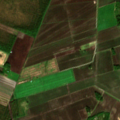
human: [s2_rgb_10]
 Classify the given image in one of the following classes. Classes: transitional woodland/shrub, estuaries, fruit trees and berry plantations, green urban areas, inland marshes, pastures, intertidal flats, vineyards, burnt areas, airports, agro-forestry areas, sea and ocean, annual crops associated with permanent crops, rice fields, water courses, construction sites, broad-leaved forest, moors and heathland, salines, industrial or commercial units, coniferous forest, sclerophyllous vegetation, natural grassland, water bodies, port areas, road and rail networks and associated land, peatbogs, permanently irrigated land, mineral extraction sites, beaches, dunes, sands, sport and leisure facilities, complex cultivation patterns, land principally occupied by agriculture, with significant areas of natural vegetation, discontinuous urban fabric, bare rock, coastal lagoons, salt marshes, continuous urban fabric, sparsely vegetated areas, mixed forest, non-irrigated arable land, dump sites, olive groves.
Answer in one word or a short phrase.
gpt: non-irrigated arable land, coniferous forest, transitional woodland/shrub